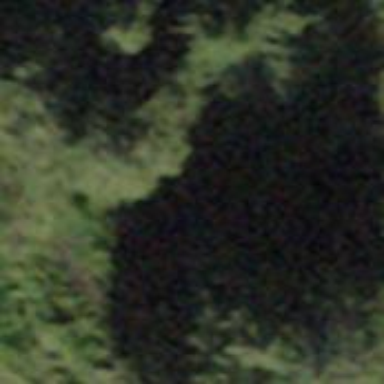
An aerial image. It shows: Forest area.